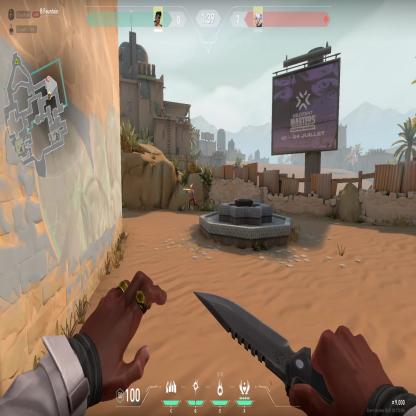
Label: enemy